Question: I'm new to Websockets and looking for working samples using WS and c# console application.
I ran into <URL>, but i already have a problem. It seems that connection is closed when server sends a message to client. I'm not sure but i think handshake is ok. Here is a code:
Server:
'''
using System;
using System.Net.Sockets;
using System.Net;
using System.Security.Cryptography;
using System.Threading;
namespace ConsoleApplication1
{
class Program
{
static Socket serverSocket = new Socket(AddressFamily.InterNetwork, SocketType.Stream, ProtocolType.IP);
static private string guid = "258EAFA5-E914-47DA-95CA-C5AB0DC85B11";
static void Main(string[] args)
{
serverSocket.Bind(new IPEndPoint(IPAddress.Any, 8080));
serverSocket.Listen(128);
serverSocket.BeginAccept(null, 0, OnAccept, null);
Console.Read();
}
private static void OnAccept(IAsyncResult result)
{
byte[] buffer = new byte[1024];
try
{
Socket client = null;
string headerResponse = "";
if (serverSocket != null && serverSocket.IsBound)
{
client = serverSocket.EndAccept(result);
var i = client.Receive(buffer);
headerResponse = (System.Text.Encoding.UTF8.GetString(buffer)).Substring(0, i);
// write received data to the console
Console.WriteLine(headerResponse);
Console.WriteLine("=====================");
}
if (client != null)
{
/* Handshaking and managing ClientSocket */
var key = headerResponse.Replace("ey:", "'")
.Split(''')[1] // dGhlIHNhbXBsZSBub25jZQ==
.......
.Replace("
", "").Split('
')[0] // dGhlIHNhbXBsZSBub25jZQ==
.Trim();
// key should now equal dGhlIHNhbXBsZSBub25jZQ==
var test1 = AcceptKey(ref key);
var newLine = "
";
var response = "HTTP/1.1 101 Switching Protocols" + newLine
+ "Upgrade: websocket" + newLine
+ "Connection: Upgrade" + newLine
+ "Sec-WebSocket-Accept: " + test1 + newLine + newLine
//+ "Sec-WebSocket-Protocol: chat, superchat" + newLine
//+ "Sec-WebSocket-Version: 13" + newLine
;
// which one should I use? none of them fires the onopen method
client.Send(System.Text.Encoding.UTF8.GetBytes(response));
var i = client.Receive(buffer); // wait for client to send a message
// once the message is received decode it in different formats
Console.WriteLine(Convert.ToBase64String(buffer).Substring(0, i));
Console.WriteLine("=====================");
Console.WriteLine("
Press enter to send data to client");
Console.Read();
var subA = SubArray<byte>(buffer, 0, i);
client.Send(subA);
Console.Read();
Thread.Sleep(10000);//wait for message to be send
}
}
catch (SocketException exception)
{
throw exception;
}
finally
{
if (serverSocket != null && serverSocket.IsBound)
{
serverSocket.BeginAccept(null, 0, OnAccept, null);
}
}
}
public static T[] SubArray<T>(T[] data, int index, int length)
{
T[] result = new T[length];
Array.Copy(data, index, result, 0, length);
return result;
}
private static string AcceptKey(ref string key)
{
string longKey = key + guid;
byte[] hashBytes = ComputeHash(longKey);
return Convert.ToBase64String(hashBytes);
}
static SHA1 sha1 = SHA1CryptoServiceProvider.Create();
private static byte[] ComputeHash(string str)
{
return sha1.ComputeHash(System.Text.Encoding.ASCII.GetBytes(str));
}
}
}
'''
Clent:
'''
<!DOCTYPE html PUBLIC "-//W3C//DTD XHTML 1.0 Transitional//EN"
"http://www.w3.org/TR/xhtml1/DTD/xhtml1-transitional.dtd">
<html xmlns="http://www.w3.org/1999/xhtml">
<head>
<script type="text/javascript">
function connect() {
var ws = new WebSocket("ws://localhost:8080/service");
ws.onopen = function () {
alert("About to send data");
ws.send("Hello World"); // I WANT TO SEND THIS MESSAGE TO THE SERVER!!!!!!!!
alert("Message sent!");
};
ws.onmessage = function (evt) {
alert("About to receive data");
var received_msg = evt.data;
alert("Message received = "+received_msg);
};
ws.onclose = function () {
// websocket is closed.
alert("Connection is closed...");
};
};
</script>
</head>
<body style="font-size:xx-large" >
<div>
<a href="#" onclick="connect()">Click here to start</a></div>
</body>
</html>
'''
Here is a connection request and message from client:

Any help will be appreciated.
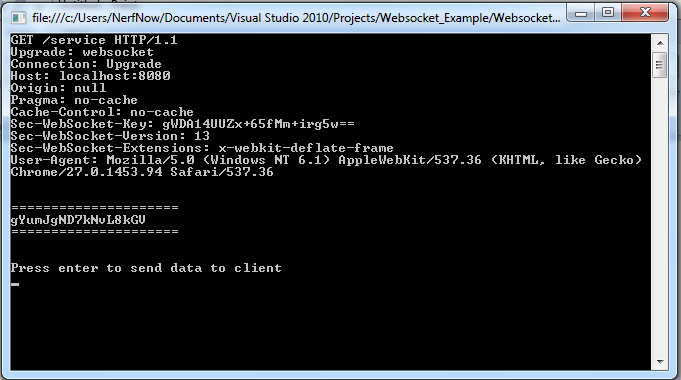
Answer: You cannot just "echo" the buffer you received. The RFC says, that frames from client to server must be masked. It doesn't say that messages from server to client must not, but at least for Chrome it shouldn't.
Hence, if you want to echo data, you have to decode (unmask) the frame and construct a new one. The payload needs to be XOR'ed byte-by-byte with the mask key.
Or simply send data like this:
'''
byte[] send = new byte[3 + 2];
send[0] = 0x81; // last frame, text
send[1] = 3; // not masked, length 3
send[2] = 0x41;
send[3] = 0x42;
send[4] = 0x43;
nwStream.Write(send, 0, send.Length); // nwStream = client.GetStream(), client is a TcpClient
'''